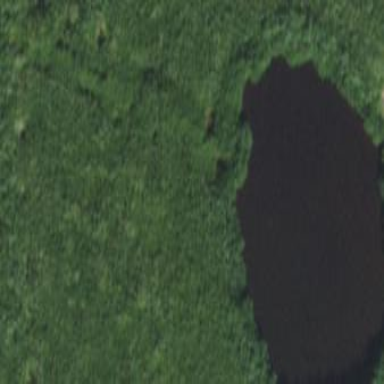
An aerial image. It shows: Peaceful pond surrounded by nature.